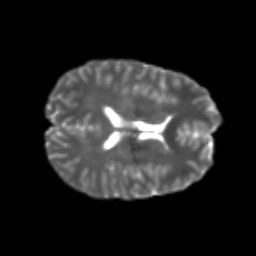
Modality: T2w
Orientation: axial
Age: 20
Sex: male
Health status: healthy
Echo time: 0.074 s